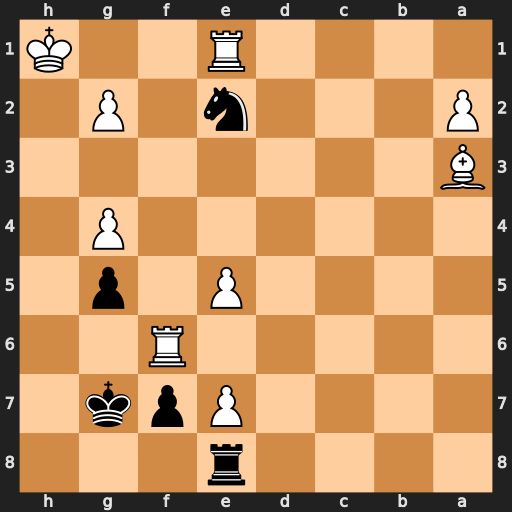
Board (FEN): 4r3/4Ppk1/5R2/4P1p1/6P1/B7/P3n1P1/4R2K
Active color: b
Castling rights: -
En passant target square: -
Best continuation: Rh8+ Rh6 Rxh6#